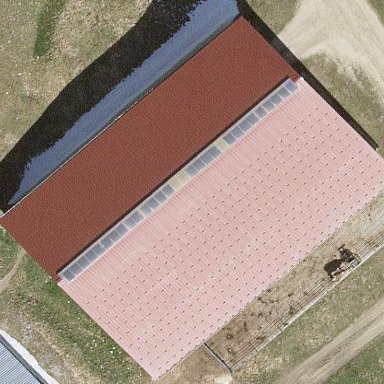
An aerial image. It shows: Farm auxiliary building.